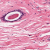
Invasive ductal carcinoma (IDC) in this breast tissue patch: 0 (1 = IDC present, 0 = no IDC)